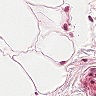
Metastatic tissue present: no